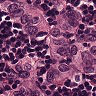
Metastatic tissue present: yes